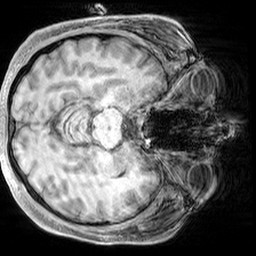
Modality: T1w
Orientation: axial
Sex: male
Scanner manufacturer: siemens
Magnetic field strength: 3 T
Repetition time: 2.3 s
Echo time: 0.00226 s